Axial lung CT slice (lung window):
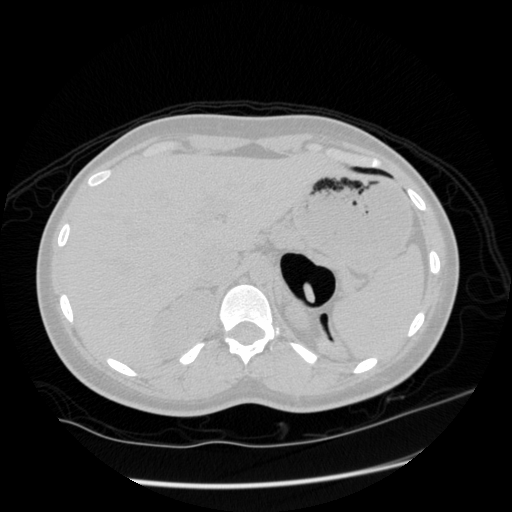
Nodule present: no